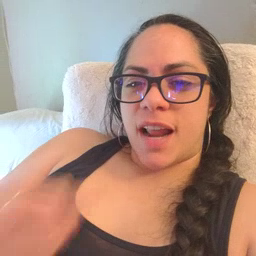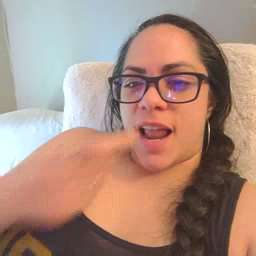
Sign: glasswindow